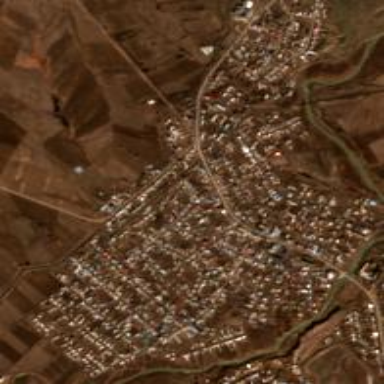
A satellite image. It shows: Residential area located in village.